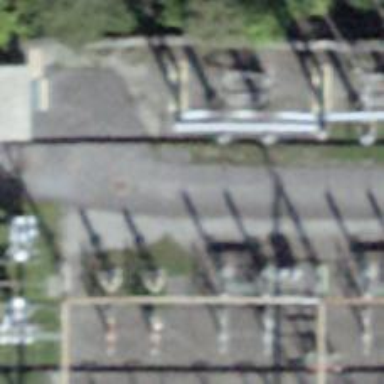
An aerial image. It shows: Endpoint of substation.